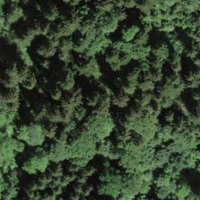
EUNIS habitat code: 44
Species observed at this site:
Aruncus dioicus